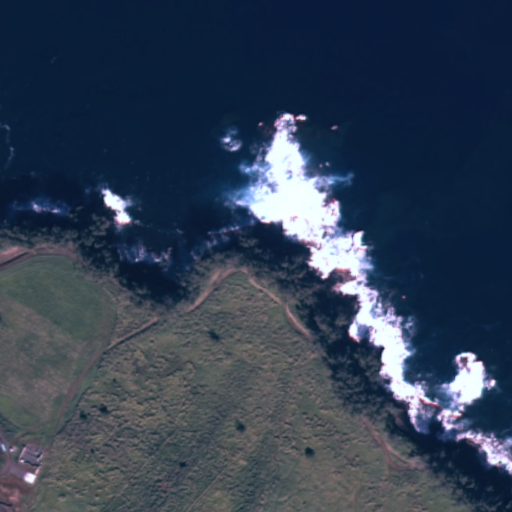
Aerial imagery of cape in Hawaii named Kaena Point containing only unknown